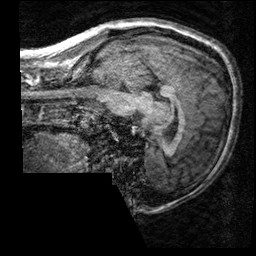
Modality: T1w
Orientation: sagittal
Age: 30
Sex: male
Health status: healthy
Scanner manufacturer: siemens
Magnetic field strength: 3 T
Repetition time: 2.3 s
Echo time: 0.00303 s